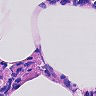
Metastatic tissue present: no